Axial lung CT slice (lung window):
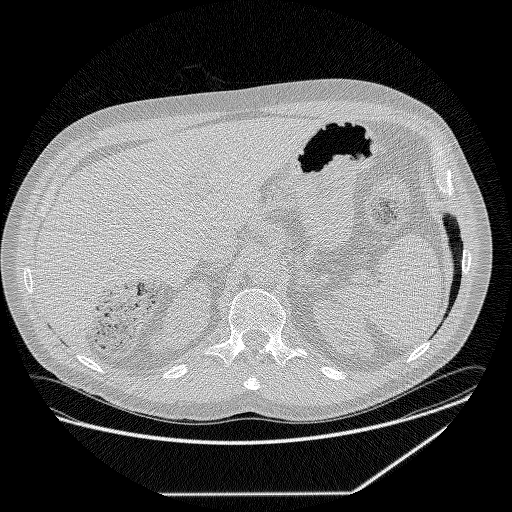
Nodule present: no